Interaction volume radius: 10 \u00c5
Interaction volume height: 30 \u00c5
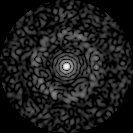
Disorder parameter: 0.8303